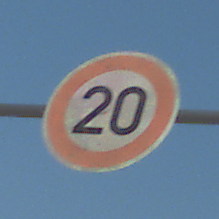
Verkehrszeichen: Geschwindigkeit20
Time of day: MorningAfternoon
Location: Outdoor (Suburban)
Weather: PartlyCloudy
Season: NotSpecified
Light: Natural